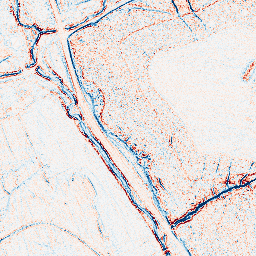
Category: edge_preserving
Decomposition family: bilateral
Decomposition parameters: d: 5
sigma_color: 50
sigma_space: 50
Upsampling method: lanczos
Upsampling parameters: scale: 4
Upsampling scale: 4